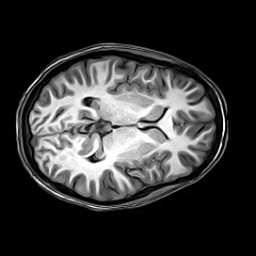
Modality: T1w
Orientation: axial
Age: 19
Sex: female